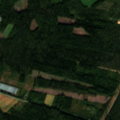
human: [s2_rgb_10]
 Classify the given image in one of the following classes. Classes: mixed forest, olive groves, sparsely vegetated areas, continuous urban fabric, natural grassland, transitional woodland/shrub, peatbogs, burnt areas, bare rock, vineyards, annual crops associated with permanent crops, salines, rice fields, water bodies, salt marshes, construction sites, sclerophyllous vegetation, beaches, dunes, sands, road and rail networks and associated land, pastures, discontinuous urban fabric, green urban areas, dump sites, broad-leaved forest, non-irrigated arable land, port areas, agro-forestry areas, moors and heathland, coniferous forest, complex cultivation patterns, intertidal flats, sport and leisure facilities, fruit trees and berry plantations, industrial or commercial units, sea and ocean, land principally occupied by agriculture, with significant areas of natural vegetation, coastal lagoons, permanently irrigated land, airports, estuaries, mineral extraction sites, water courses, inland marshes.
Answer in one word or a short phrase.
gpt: non-irrigated arable land, land principally occupied by agriculture, with significant areas of natural vegetation, coniferous forest, mixed forest